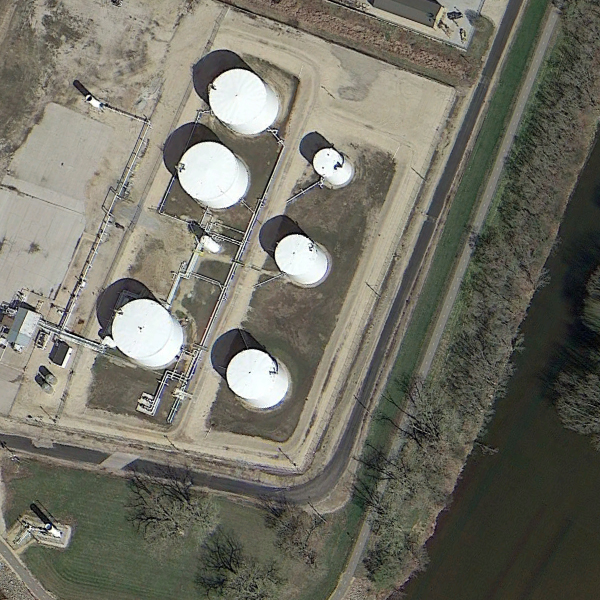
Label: StorageTanks